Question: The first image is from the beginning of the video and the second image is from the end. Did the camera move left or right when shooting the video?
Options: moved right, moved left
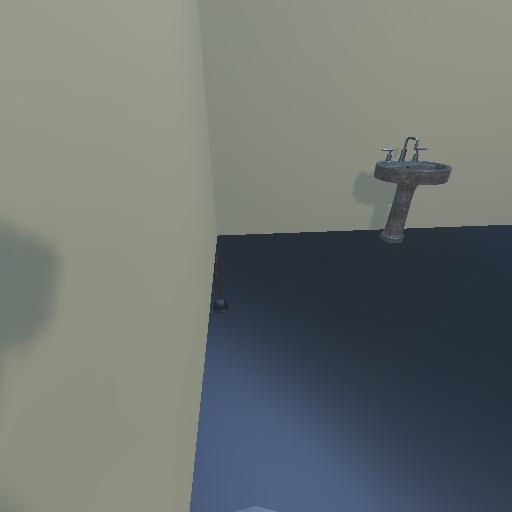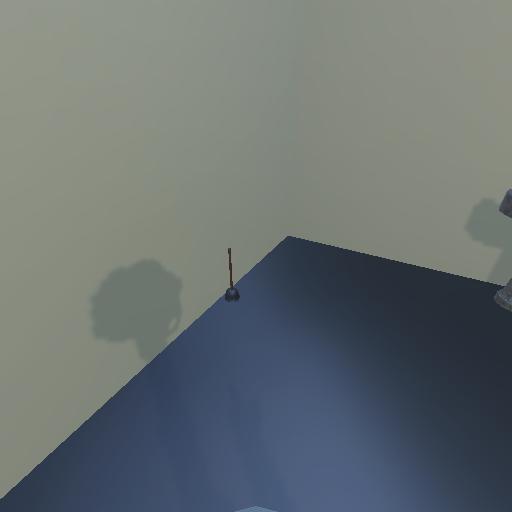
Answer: moved right